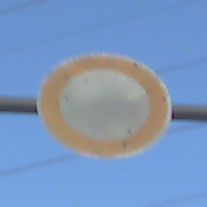
Verkehrszeichen: VerbotFahrzeugeAllerArt
Umgebung: Outdoor, Nature
Tageszeit: Dawn
Wetter: Clear
Licht: Natural
Jahreszeit: NotSpecified
Kontrast: LowContrast